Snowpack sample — Buffalo Mountain, Silverthorne, Colorado, USA (1/25/25, 10:11 AM MST)
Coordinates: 39.6222, -106.1139
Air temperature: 22 °F
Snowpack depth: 110 cm
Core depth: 40 cm
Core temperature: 46.4 °F
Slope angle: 12°, slope face: 102°
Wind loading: high
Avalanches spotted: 0
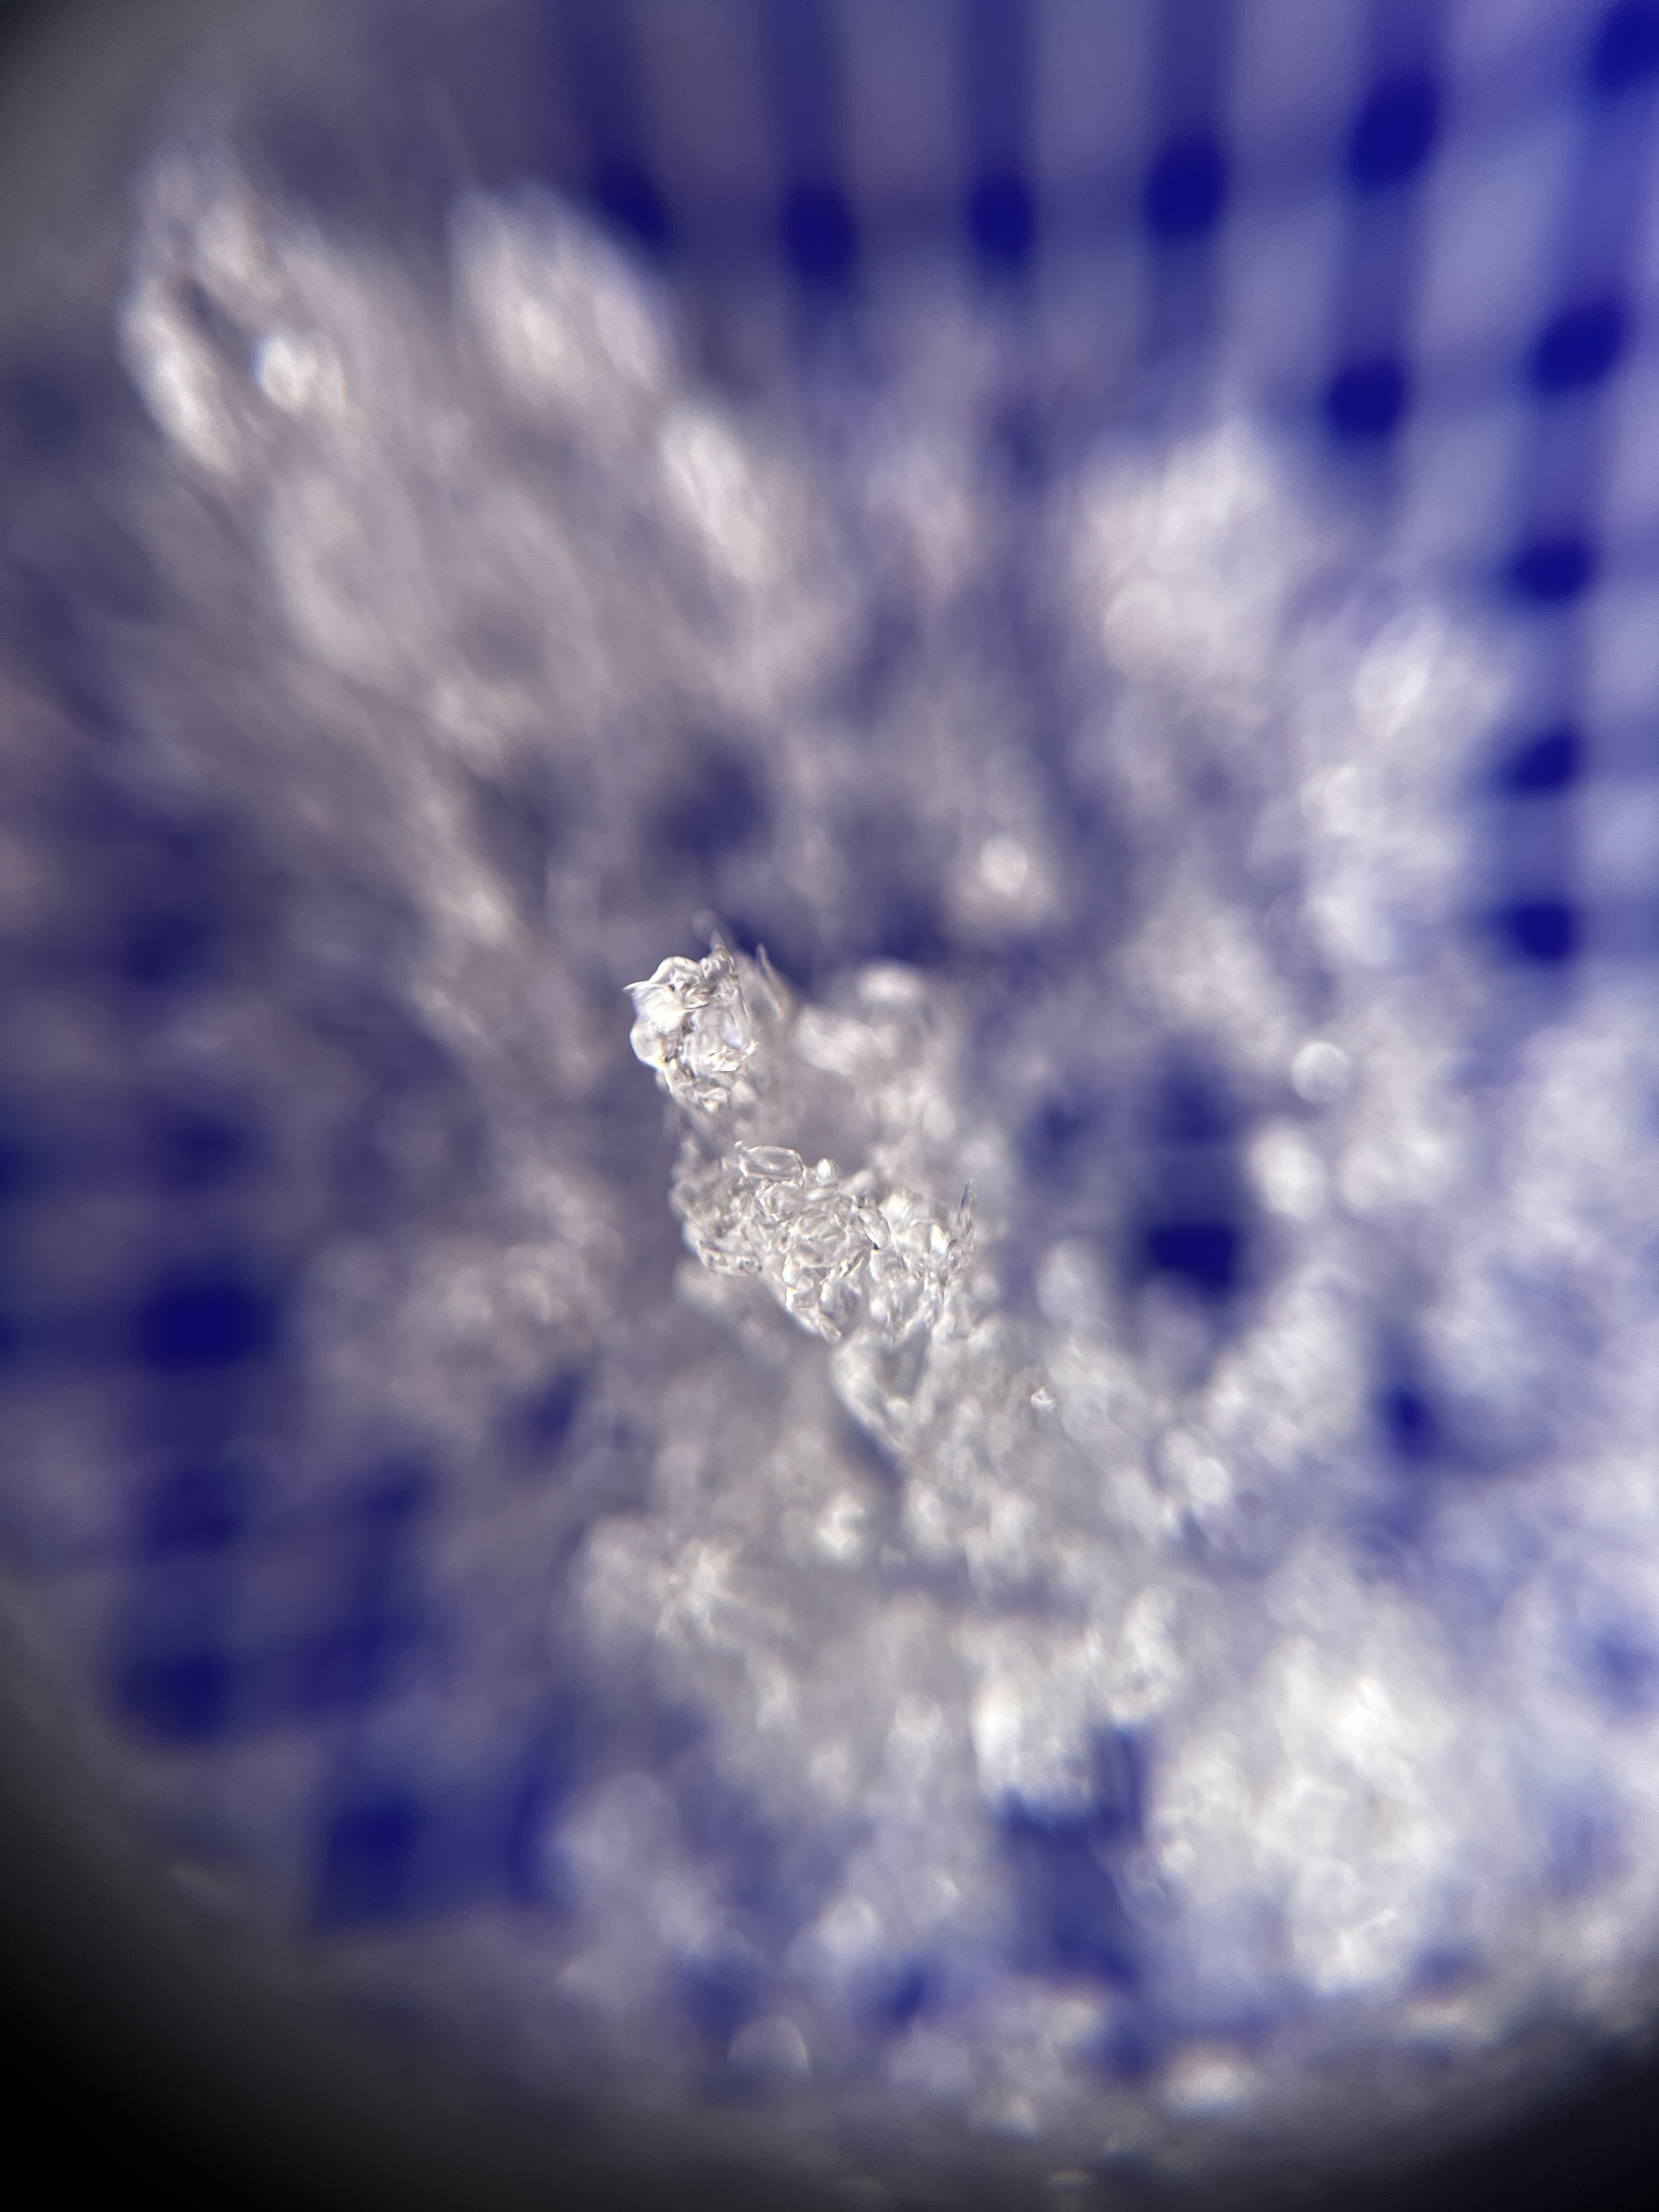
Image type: magnified_profile
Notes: No avalanches nearby, collected on the outskirts of a fire break 15 meters from the treeline, on way to Buffalo and Red Mountain